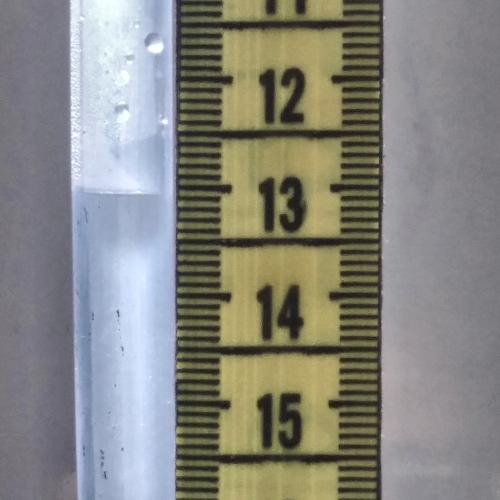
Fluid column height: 13.1 cm